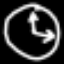
Label: clock